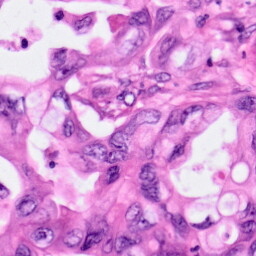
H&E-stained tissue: Pancreatic